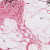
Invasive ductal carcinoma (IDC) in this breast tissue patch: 0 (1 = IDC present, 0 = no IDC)